Question: Hi I have the following data frame of weather data:
'''
> head(tab)
month day hour min tempi hum precip_ratei pws observationTime
1 03 09 00 01 51.8 80 -99.99 KCASANFR291 1
2 03 09 00 21 52.0 80 -99.99 KCASANFR291 2
3 03 09 00 41 51.8 80 -99.99 KCASANFR291 3
4 03 09 01 02 51.6 80 -99.99 KCASANFR291 4
5 03 09 01 21 51.6 80 -99.99 KCASANFR291 5
'''
with
'''
> unique(tab$pws)
[1] "KCASANFR291" "KCASANFR58" "KCASANFR328" "KCASANFR49" "KCASANFR131" "KCASANFR371" "KCASANFR142" "KCASANFR384"
[9] "KCASANFR326" "KCASANFR231" "KCASANFR335" "KCASANFR259" "KCASANFR366" "KCASANFR367" "KCASANFR354" "KCASANFR394"
[17] "KCASANFR357" "KCASANFR299" "KPCASANF2" "KCASANFR114" "KCASANFR404" "KCASANFR355" "KCASANFR314" "KCASANFR297"
[25] "KCASANFR343" "KCASANFR327" "KCASANFR317" "KCASANFR236" "KCASANFR79"
'''
Now I am trying to plot it using ggplot2 boxplot using the following code but it's giving the weird picture bellow. Could you say why this is the case?
'''
library(ggplo2)
p <- ggplot(tab, aes_string(y = "tempi", x ="pws"))
p + geom_boxplot()
'''

Also, is it something to do with the axis values?
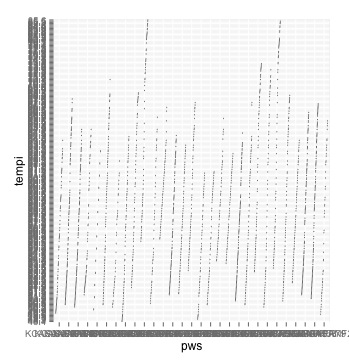
Answer: The error is due the data type mismatch for 'boxplot' function as rightly pointed by @Roman Lustrik. 'tempi' should be number or integer and 'pwi' should be factor data type. I tried the code with sample data set of correct data type and it works fine.
'''
'data.frame': 5 obs. of 9 variables:
$ month : int 3 3 3 3 3
$ day : int 9 9 9 9 9
$ hour : int 0 0 0 1 1
$ min : int 1 21 41 2 21
$ tempi : num 51.8 52 51.8 51.6 51.6
$ hum : int 80 80 80 80 80
$ precip_ratei : num -100 -100 -100 -100 -100
$ pws : Factor w/ 3 levels "KCASANFR291",..: 1 1 2 2 3
$ observationTime: int 1 2 3 4 5
'''